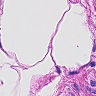
Metastatic tissue present: no